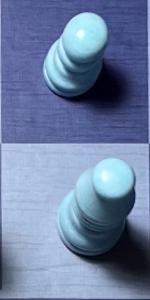
Label: Bishop_White